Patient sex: M
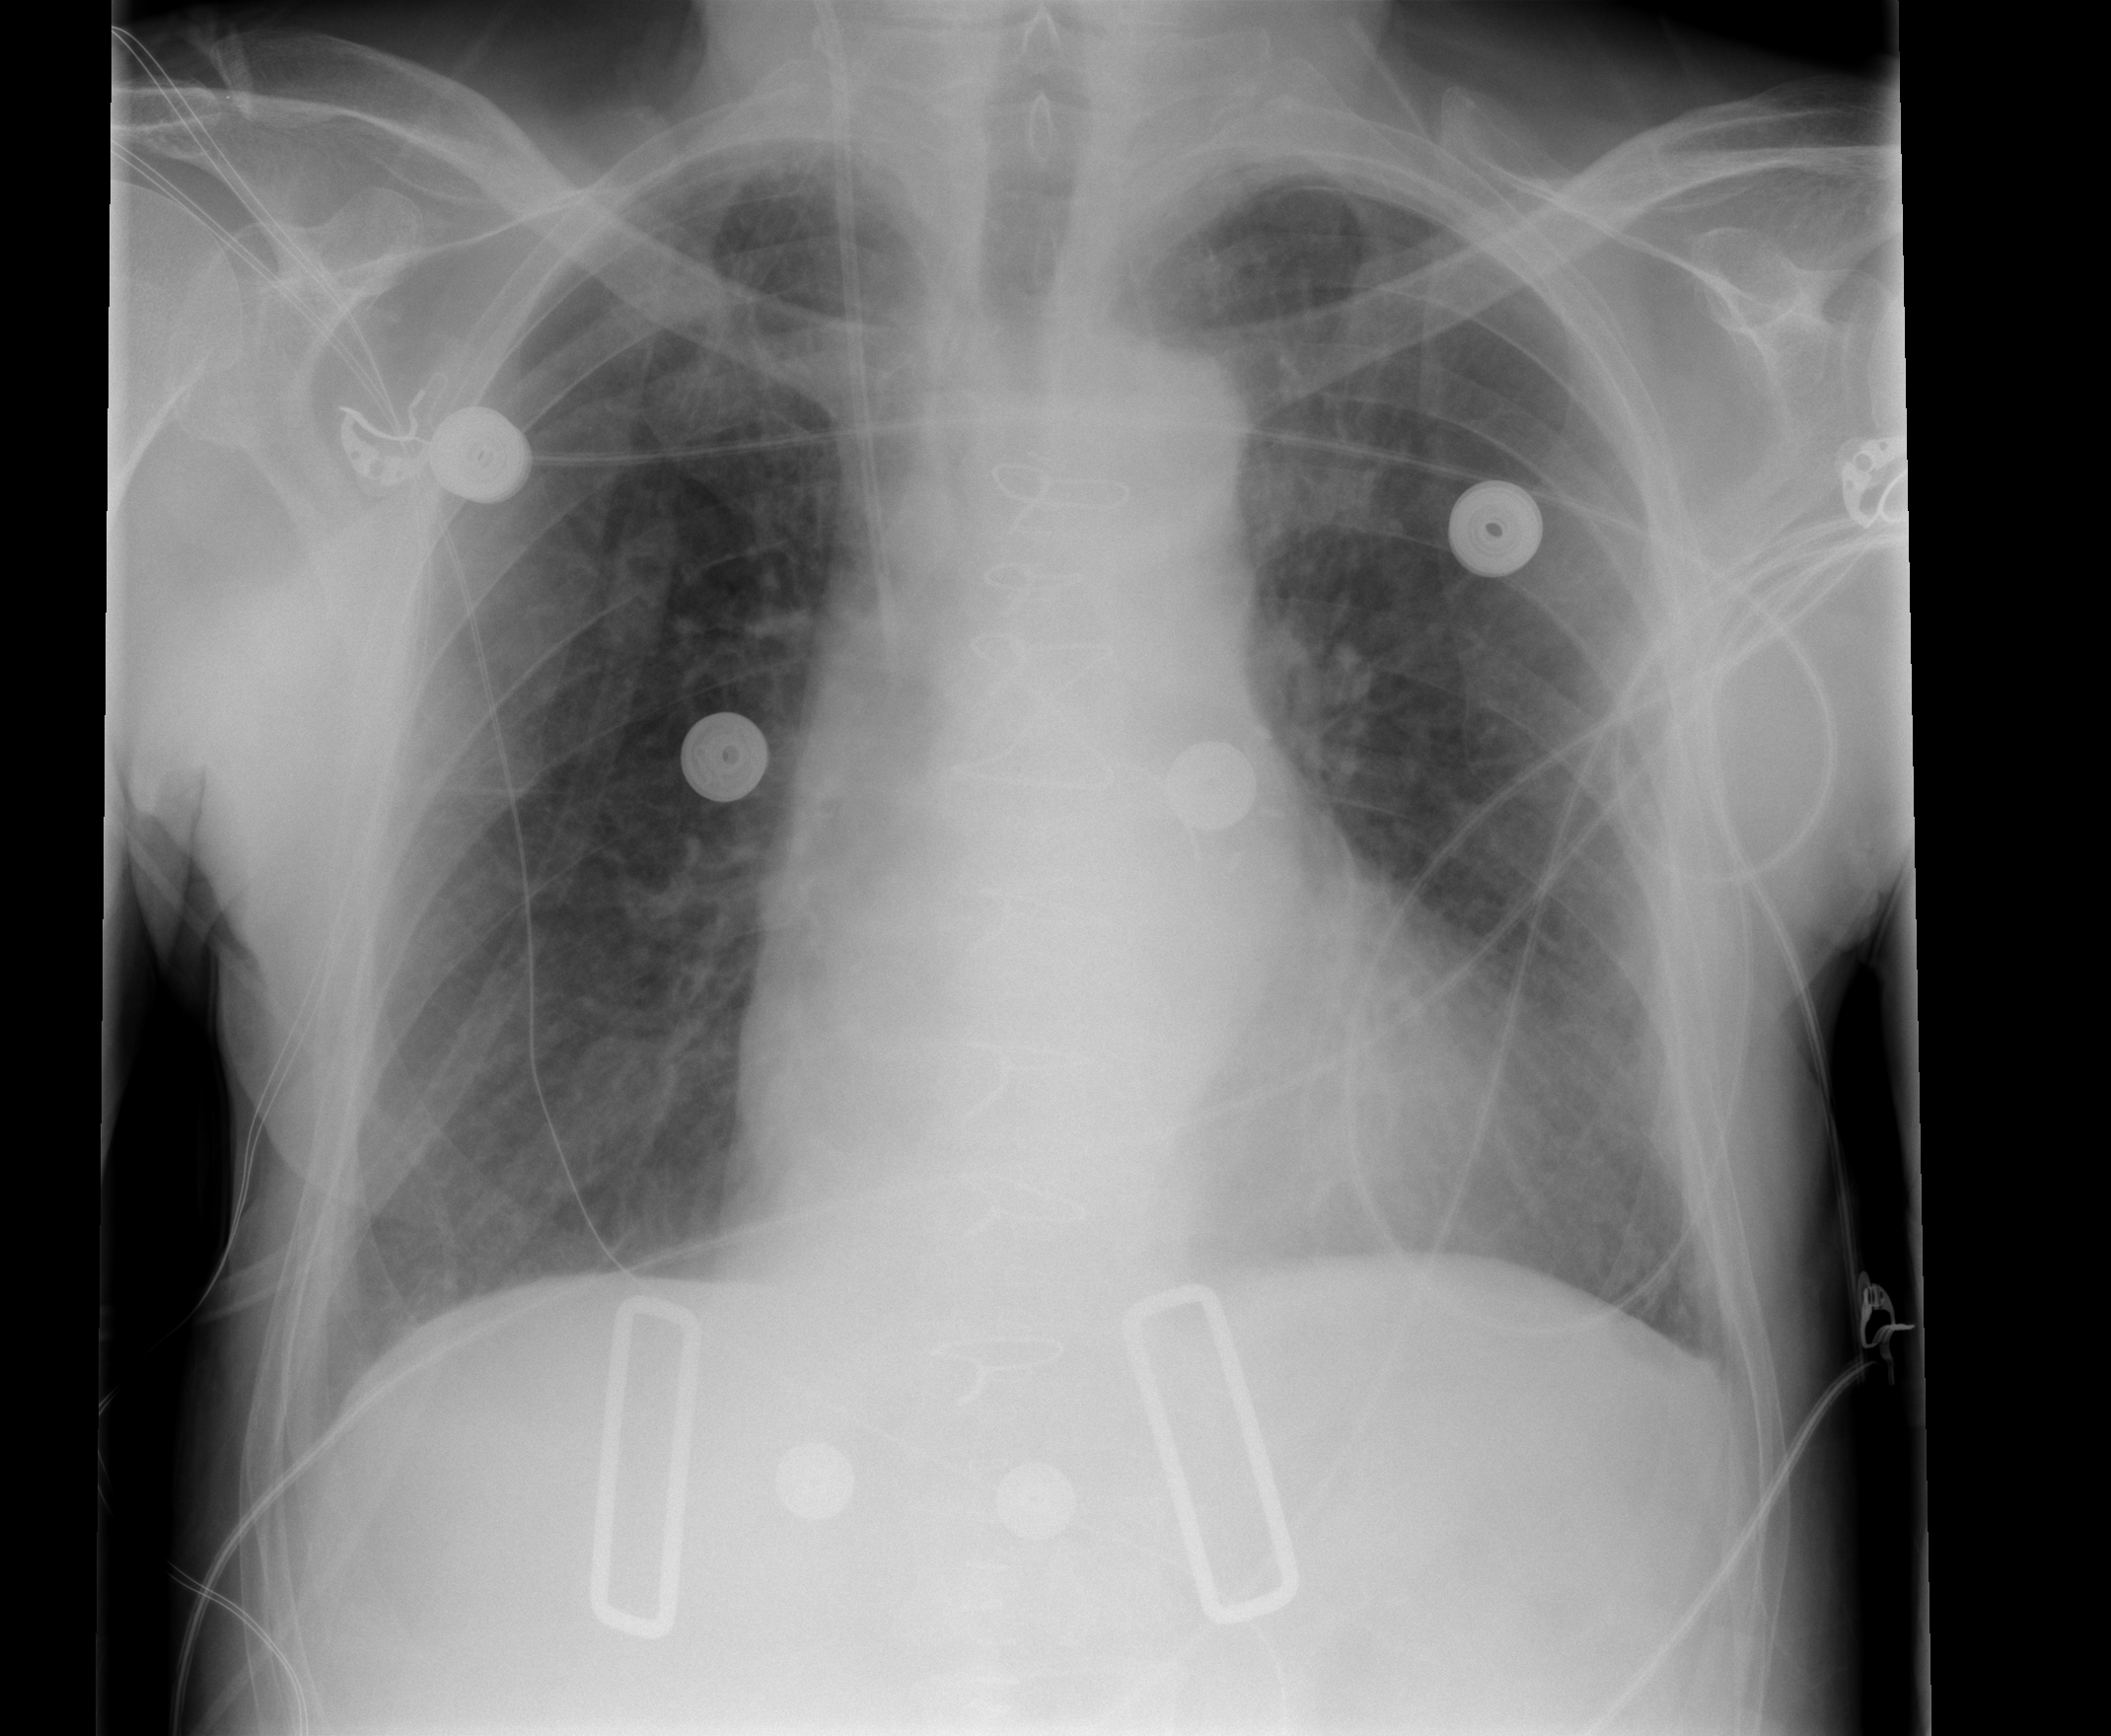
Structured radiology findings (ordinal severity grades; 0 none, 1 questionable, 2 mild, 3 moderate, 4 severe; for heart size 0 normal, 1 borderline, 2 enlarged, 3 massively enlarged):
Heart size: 1
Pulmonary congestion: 2
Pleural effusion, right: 0
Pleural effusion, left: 0
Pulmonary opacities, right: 0
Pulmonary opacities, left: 0
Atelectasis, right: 0
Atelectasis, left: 0